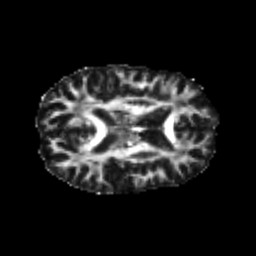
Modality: FA
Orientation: axial
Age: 25
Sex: female
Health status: healthy
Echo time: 0.074 s